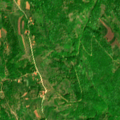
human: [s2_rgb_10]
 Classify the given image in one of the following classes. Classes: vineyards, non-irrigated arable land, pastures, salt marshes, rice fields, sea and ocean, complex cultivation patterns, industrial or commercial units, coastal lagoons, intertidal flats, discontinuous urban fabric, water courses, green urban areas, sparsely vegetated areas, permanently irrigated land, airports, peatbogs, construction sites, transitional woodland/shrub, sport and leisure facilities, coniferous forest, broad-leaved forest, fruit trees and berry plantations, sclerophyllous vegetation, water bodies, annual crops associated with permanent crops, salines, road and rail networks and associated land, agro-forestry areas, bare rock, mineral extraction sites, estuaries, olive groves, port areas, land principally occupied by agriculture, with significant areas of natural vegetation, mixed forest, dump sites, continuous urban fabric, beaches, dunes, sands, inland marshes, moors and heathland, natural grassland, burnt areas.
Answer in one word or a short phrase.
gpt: complex cultivation patterns, land principally occupied by agriculture, with significant areas of natural vegetation, broad-leaved forest